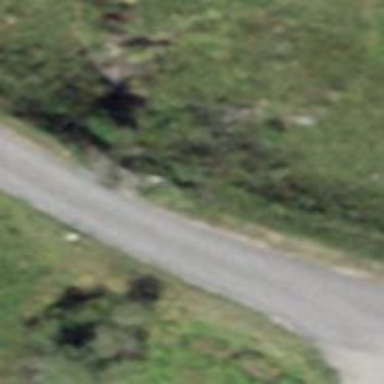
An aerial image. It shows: Well-maintained track road of grade 1.